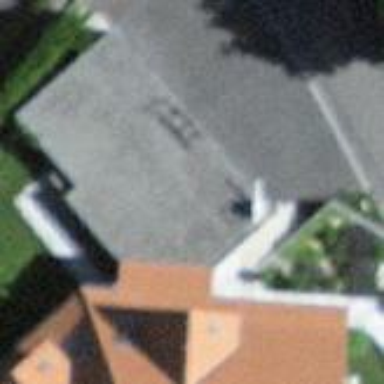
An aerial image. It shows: Garage.